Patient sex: M
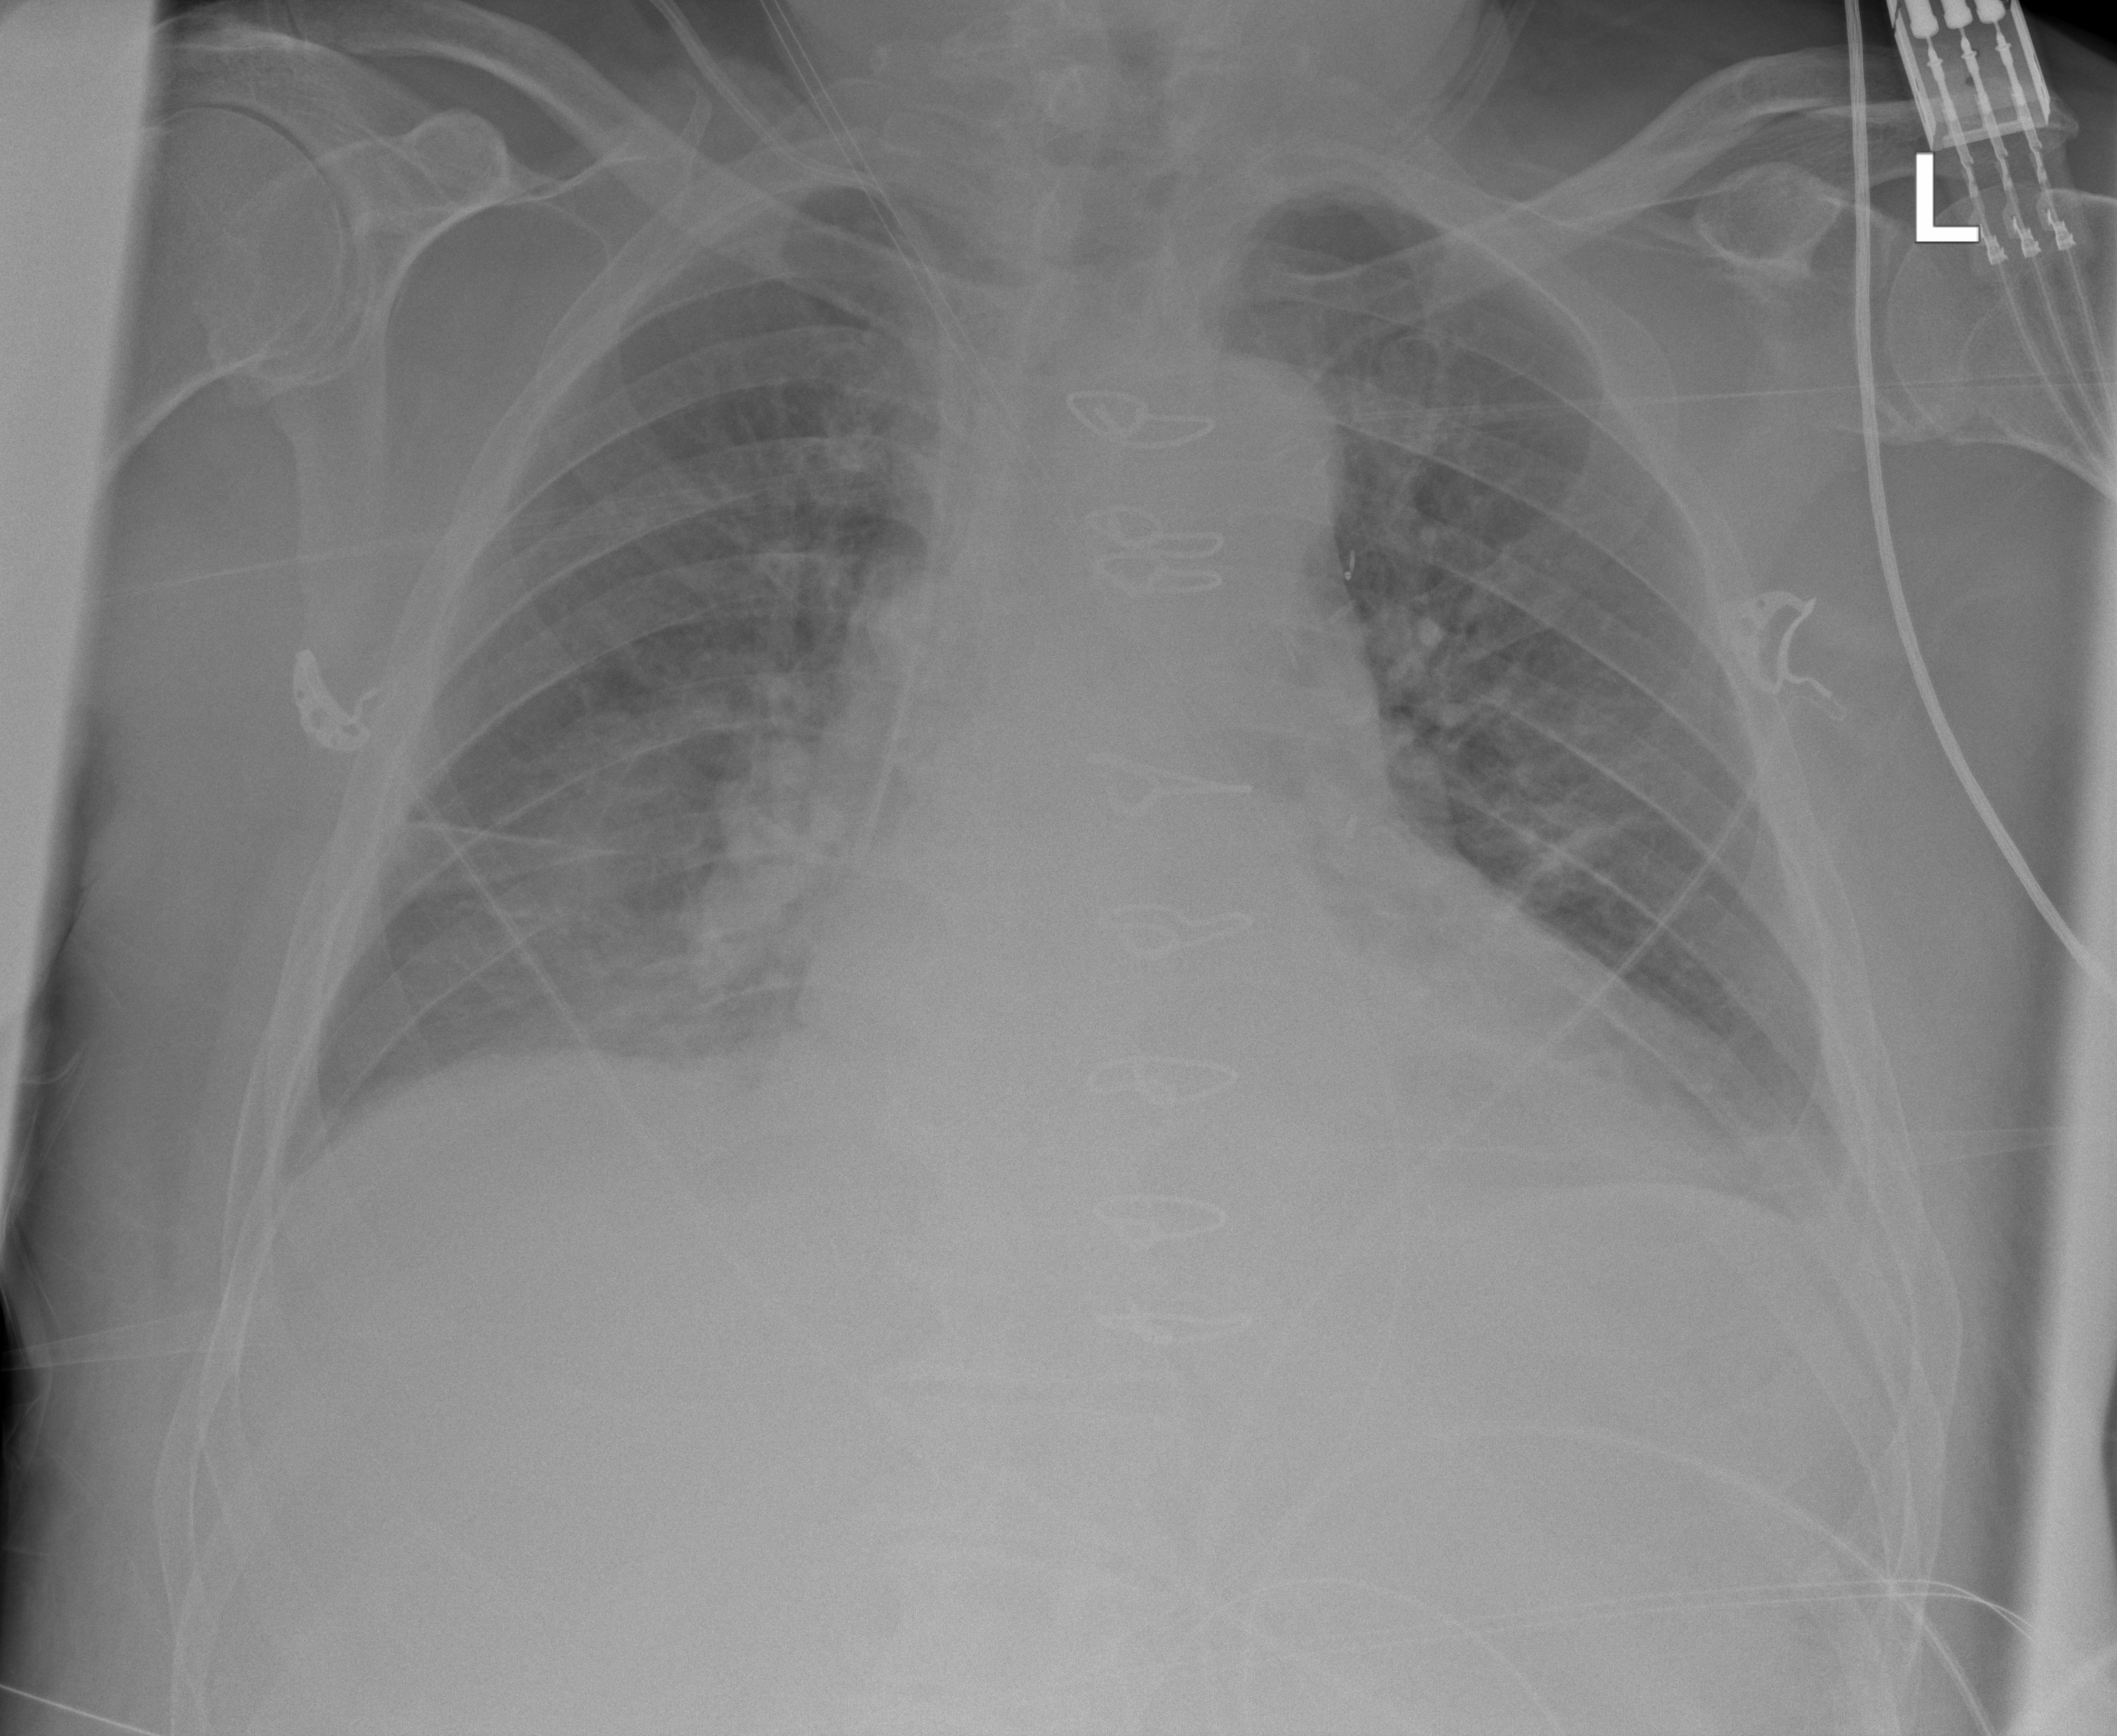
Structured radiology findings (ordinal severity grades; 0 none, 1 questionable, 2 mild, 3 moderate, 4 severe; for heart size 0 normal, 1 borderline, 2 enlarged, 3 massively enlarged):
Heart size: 2
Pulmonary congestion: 2
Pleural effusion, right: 2
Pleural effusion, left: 2
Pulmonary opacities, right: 1
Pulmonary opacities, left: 1
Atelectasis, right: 2
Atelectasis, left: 2